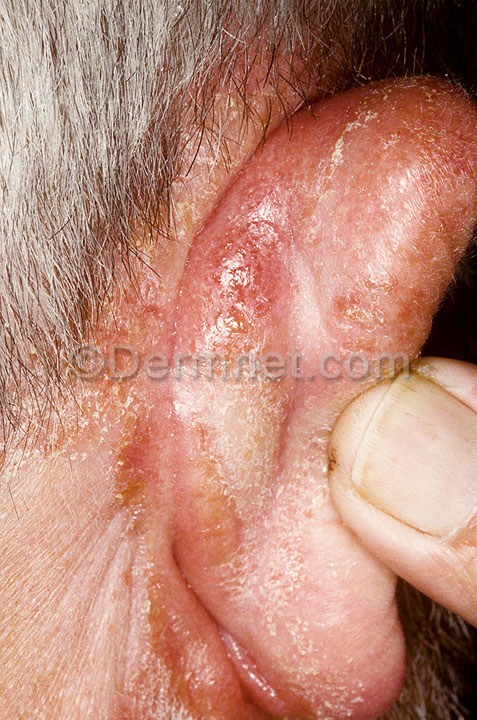
Disease: Eczema Photos